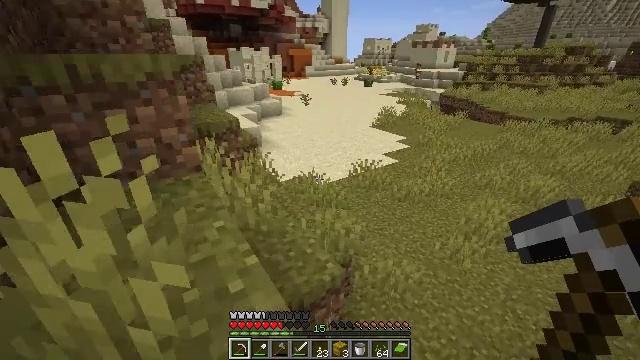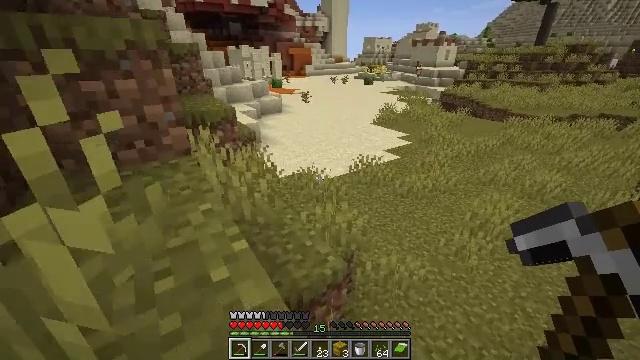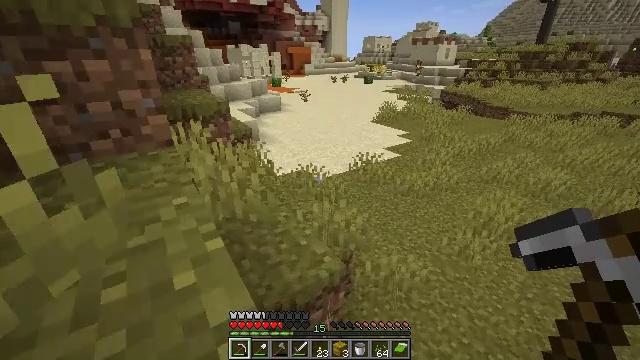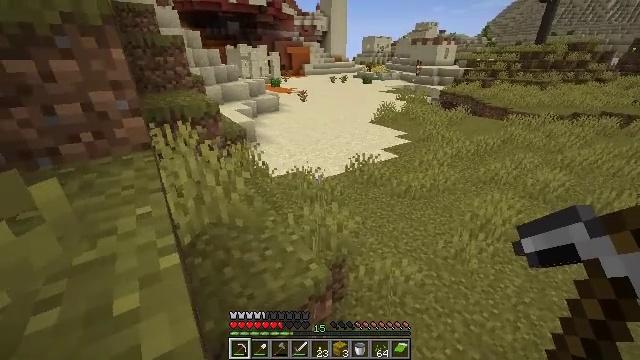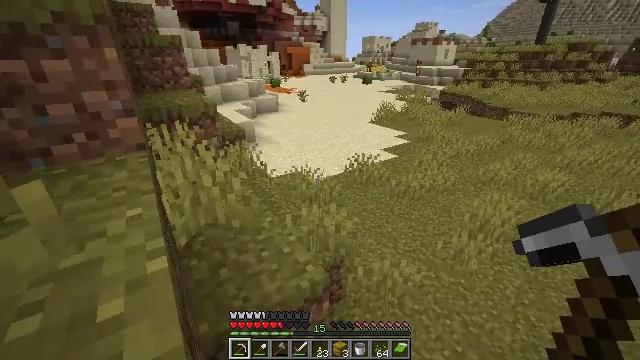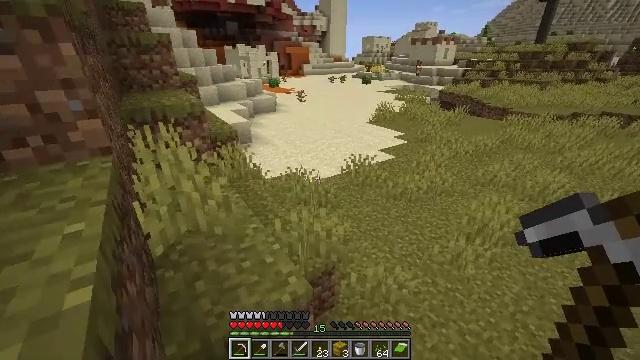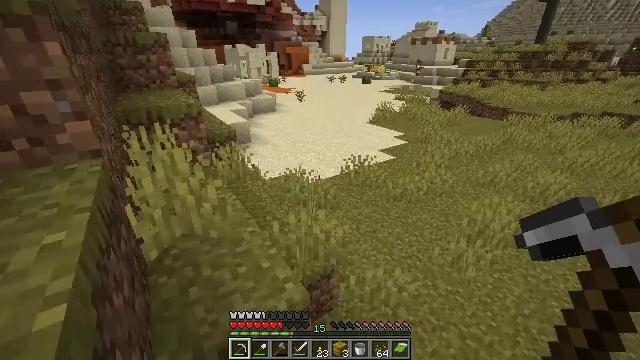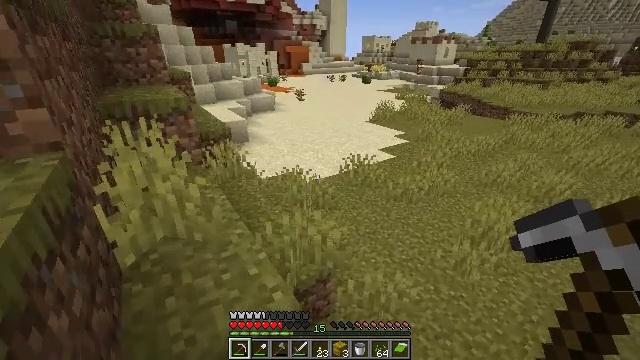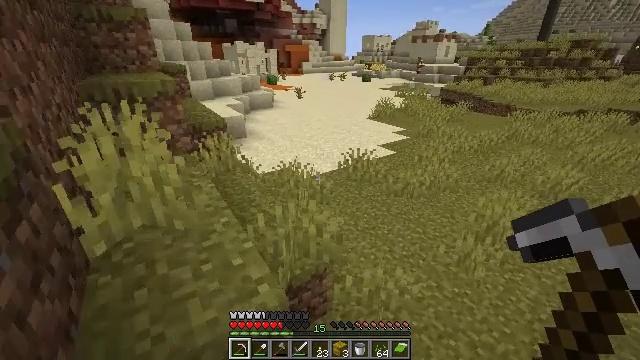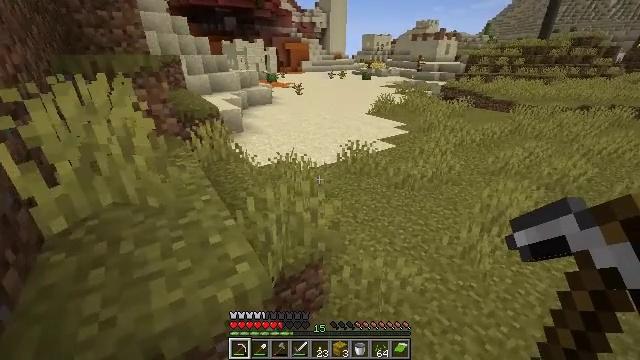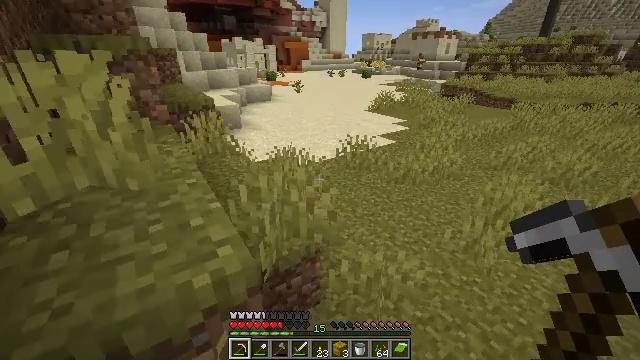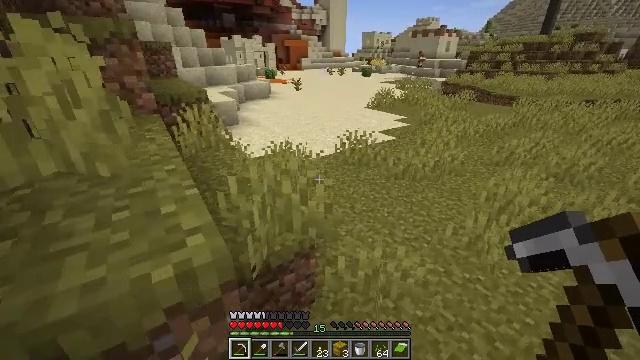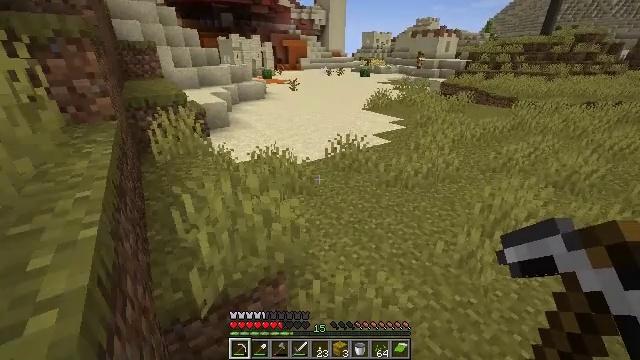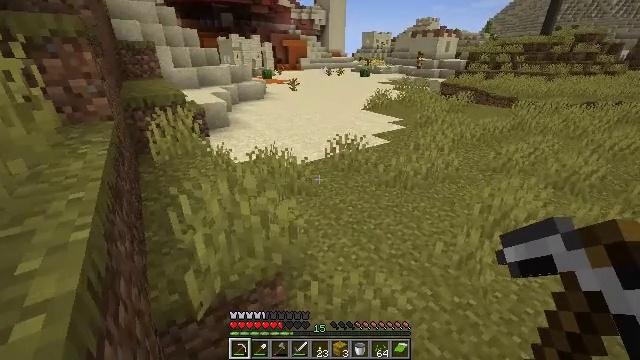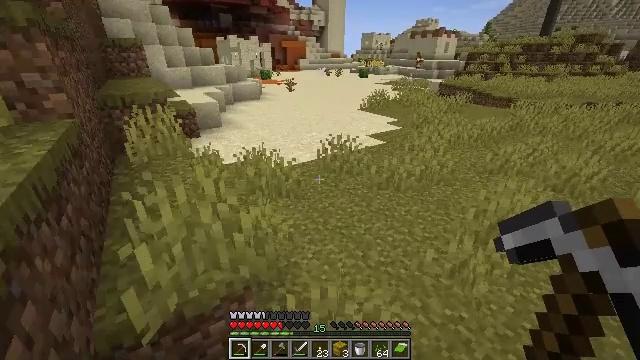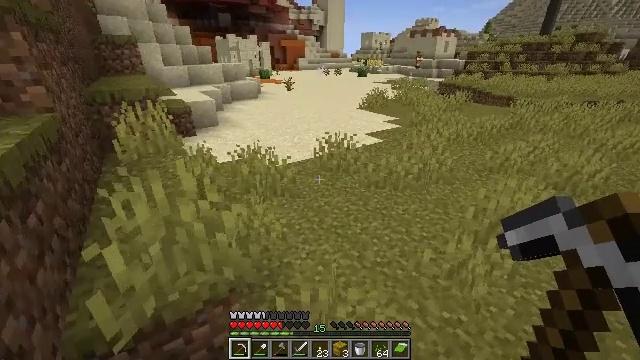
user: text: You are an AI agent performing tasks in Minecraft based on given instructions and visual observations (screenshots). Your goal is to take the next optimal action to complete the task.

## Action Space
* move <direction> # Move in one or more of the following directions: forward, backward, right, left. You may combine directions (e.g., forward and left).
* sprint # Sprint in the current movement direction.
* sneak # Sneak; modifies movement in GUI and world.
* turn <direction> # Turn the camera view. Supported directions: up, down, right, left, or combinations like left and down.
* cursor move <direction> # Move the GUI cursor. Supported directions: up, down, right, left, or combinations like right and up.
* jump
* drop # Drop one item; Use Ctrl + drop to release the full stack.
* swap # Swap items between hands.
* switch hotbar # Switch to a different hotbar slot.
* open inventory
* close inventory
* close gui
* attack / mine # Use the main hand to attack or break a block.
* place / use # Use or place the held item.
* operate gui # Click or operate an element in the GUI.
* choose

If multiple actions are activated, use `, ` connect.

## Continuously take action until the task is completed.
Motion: motion action
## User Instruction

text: Combat enemy.
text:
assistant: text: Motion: move forward
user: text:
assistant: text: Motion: move forward
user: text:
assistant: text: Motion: move forward
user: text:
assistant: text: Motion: move forward
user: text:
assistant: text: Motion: move forward
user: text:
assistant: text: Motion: move forward
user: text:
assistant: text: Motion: move forward and move right
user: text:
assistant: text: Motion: move forward and move right
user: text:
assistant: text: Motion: move forward and move right
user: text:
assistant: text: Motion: move forward and move right
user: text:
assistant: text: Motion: move forward and move right
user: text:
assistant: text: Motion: move forward and move right
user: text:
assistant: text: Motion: move forward and move right
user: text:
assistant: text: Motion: move forward and move right
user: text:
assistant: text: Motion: move forward and move right
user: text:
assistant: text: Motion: move forward and move right
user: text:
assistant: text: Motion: move forward and move right
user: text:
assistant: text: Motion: move forward and move right
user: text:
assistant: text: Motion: move forward
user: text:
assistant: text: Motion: move forward
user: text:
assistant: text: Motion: move forward, turn up
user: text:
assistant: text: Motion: move forward, turn right and up
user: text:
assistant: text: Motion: move forward, turn right and up
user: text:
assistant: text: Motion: move forward, turn right and up
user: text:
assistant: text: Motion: move forward, switch to hotbar 3
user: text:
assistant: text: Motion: move forward, switch to hotbar 3
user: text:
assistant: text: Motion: move forward, switch to hotbar 3
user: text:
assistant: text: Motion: move forward
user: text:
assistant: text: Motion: move forward
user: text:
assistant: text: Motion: move forward